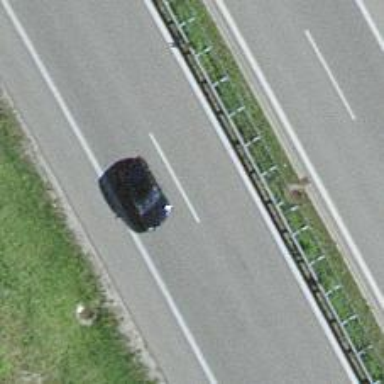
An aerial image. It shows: View of motorway.